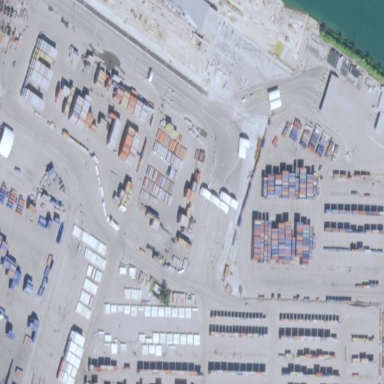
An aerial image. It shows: Industrial area designated for port activities.